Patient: sex M, age 46
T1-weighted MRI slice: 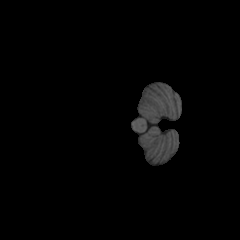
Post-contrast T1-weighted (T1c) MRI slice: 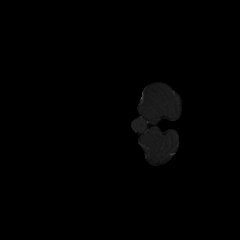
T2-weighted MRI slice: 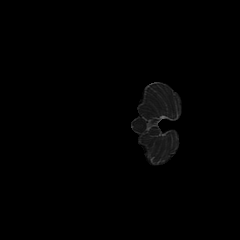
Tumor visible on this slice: no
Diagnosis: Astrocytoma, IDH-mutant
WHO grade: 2